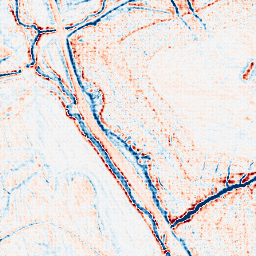
Category: edge_preserving
Decomposition family: anisotropic_diffusion
Decomposition parameters: iterations: 20
kappa: 100
gamma: 0.1
Upsampling method: sinc_hamming
Upsampling parameters: scale: 8
kernel_size: 8
Upsampling scale: 8